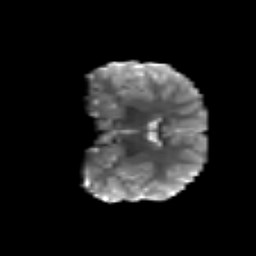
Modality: T2w
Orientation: coronal
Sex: male
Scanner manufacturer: siemens
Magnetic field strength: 3 T
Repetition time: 5 s
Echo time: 0.071 s